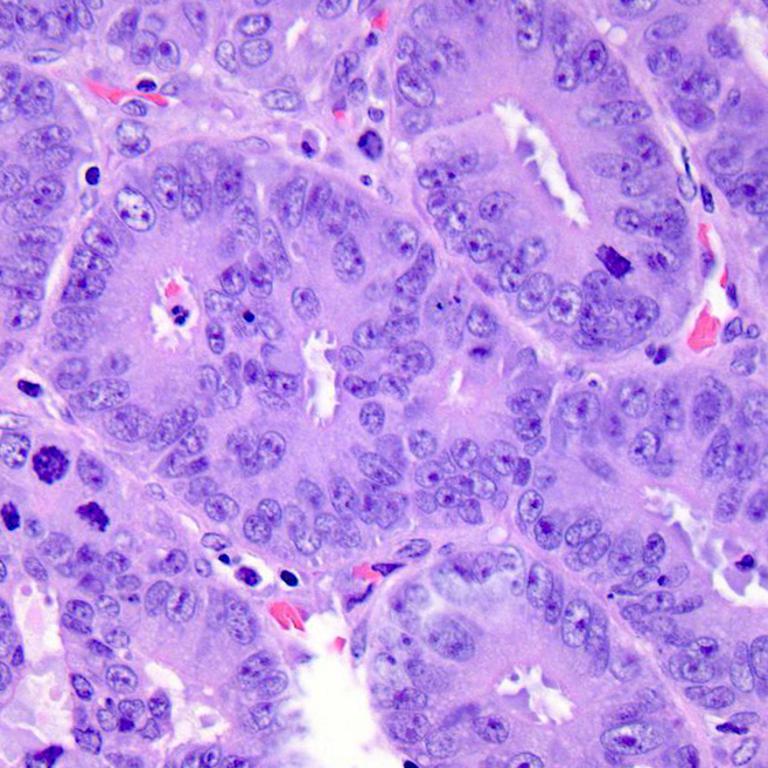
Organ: colon
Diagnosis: adenocarcinomas